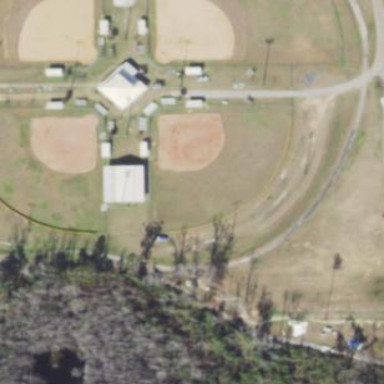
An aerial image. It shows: Baseball pitch for leisure and sports activities.